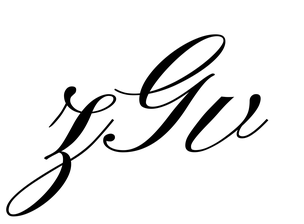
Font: PinyonScript-Regular